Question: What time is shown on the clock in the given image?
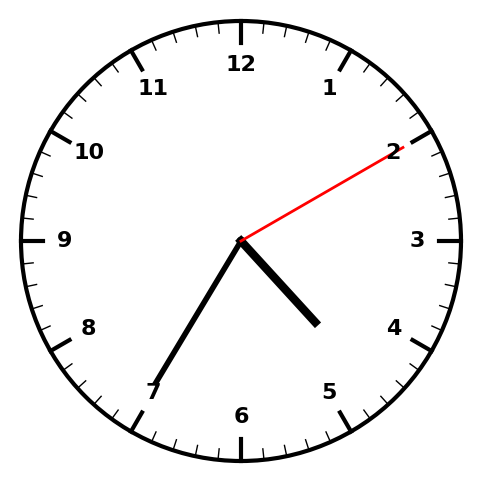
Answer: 04:35:10